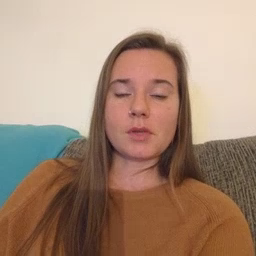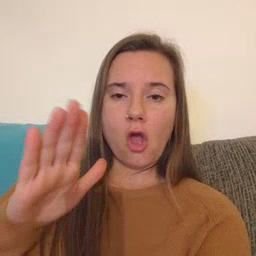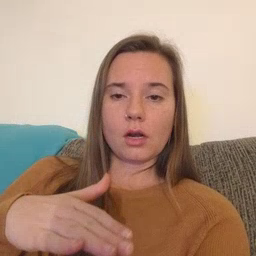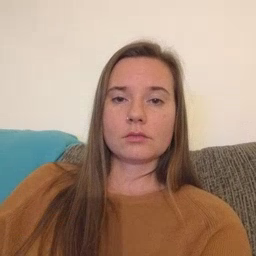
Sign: on